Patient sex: M
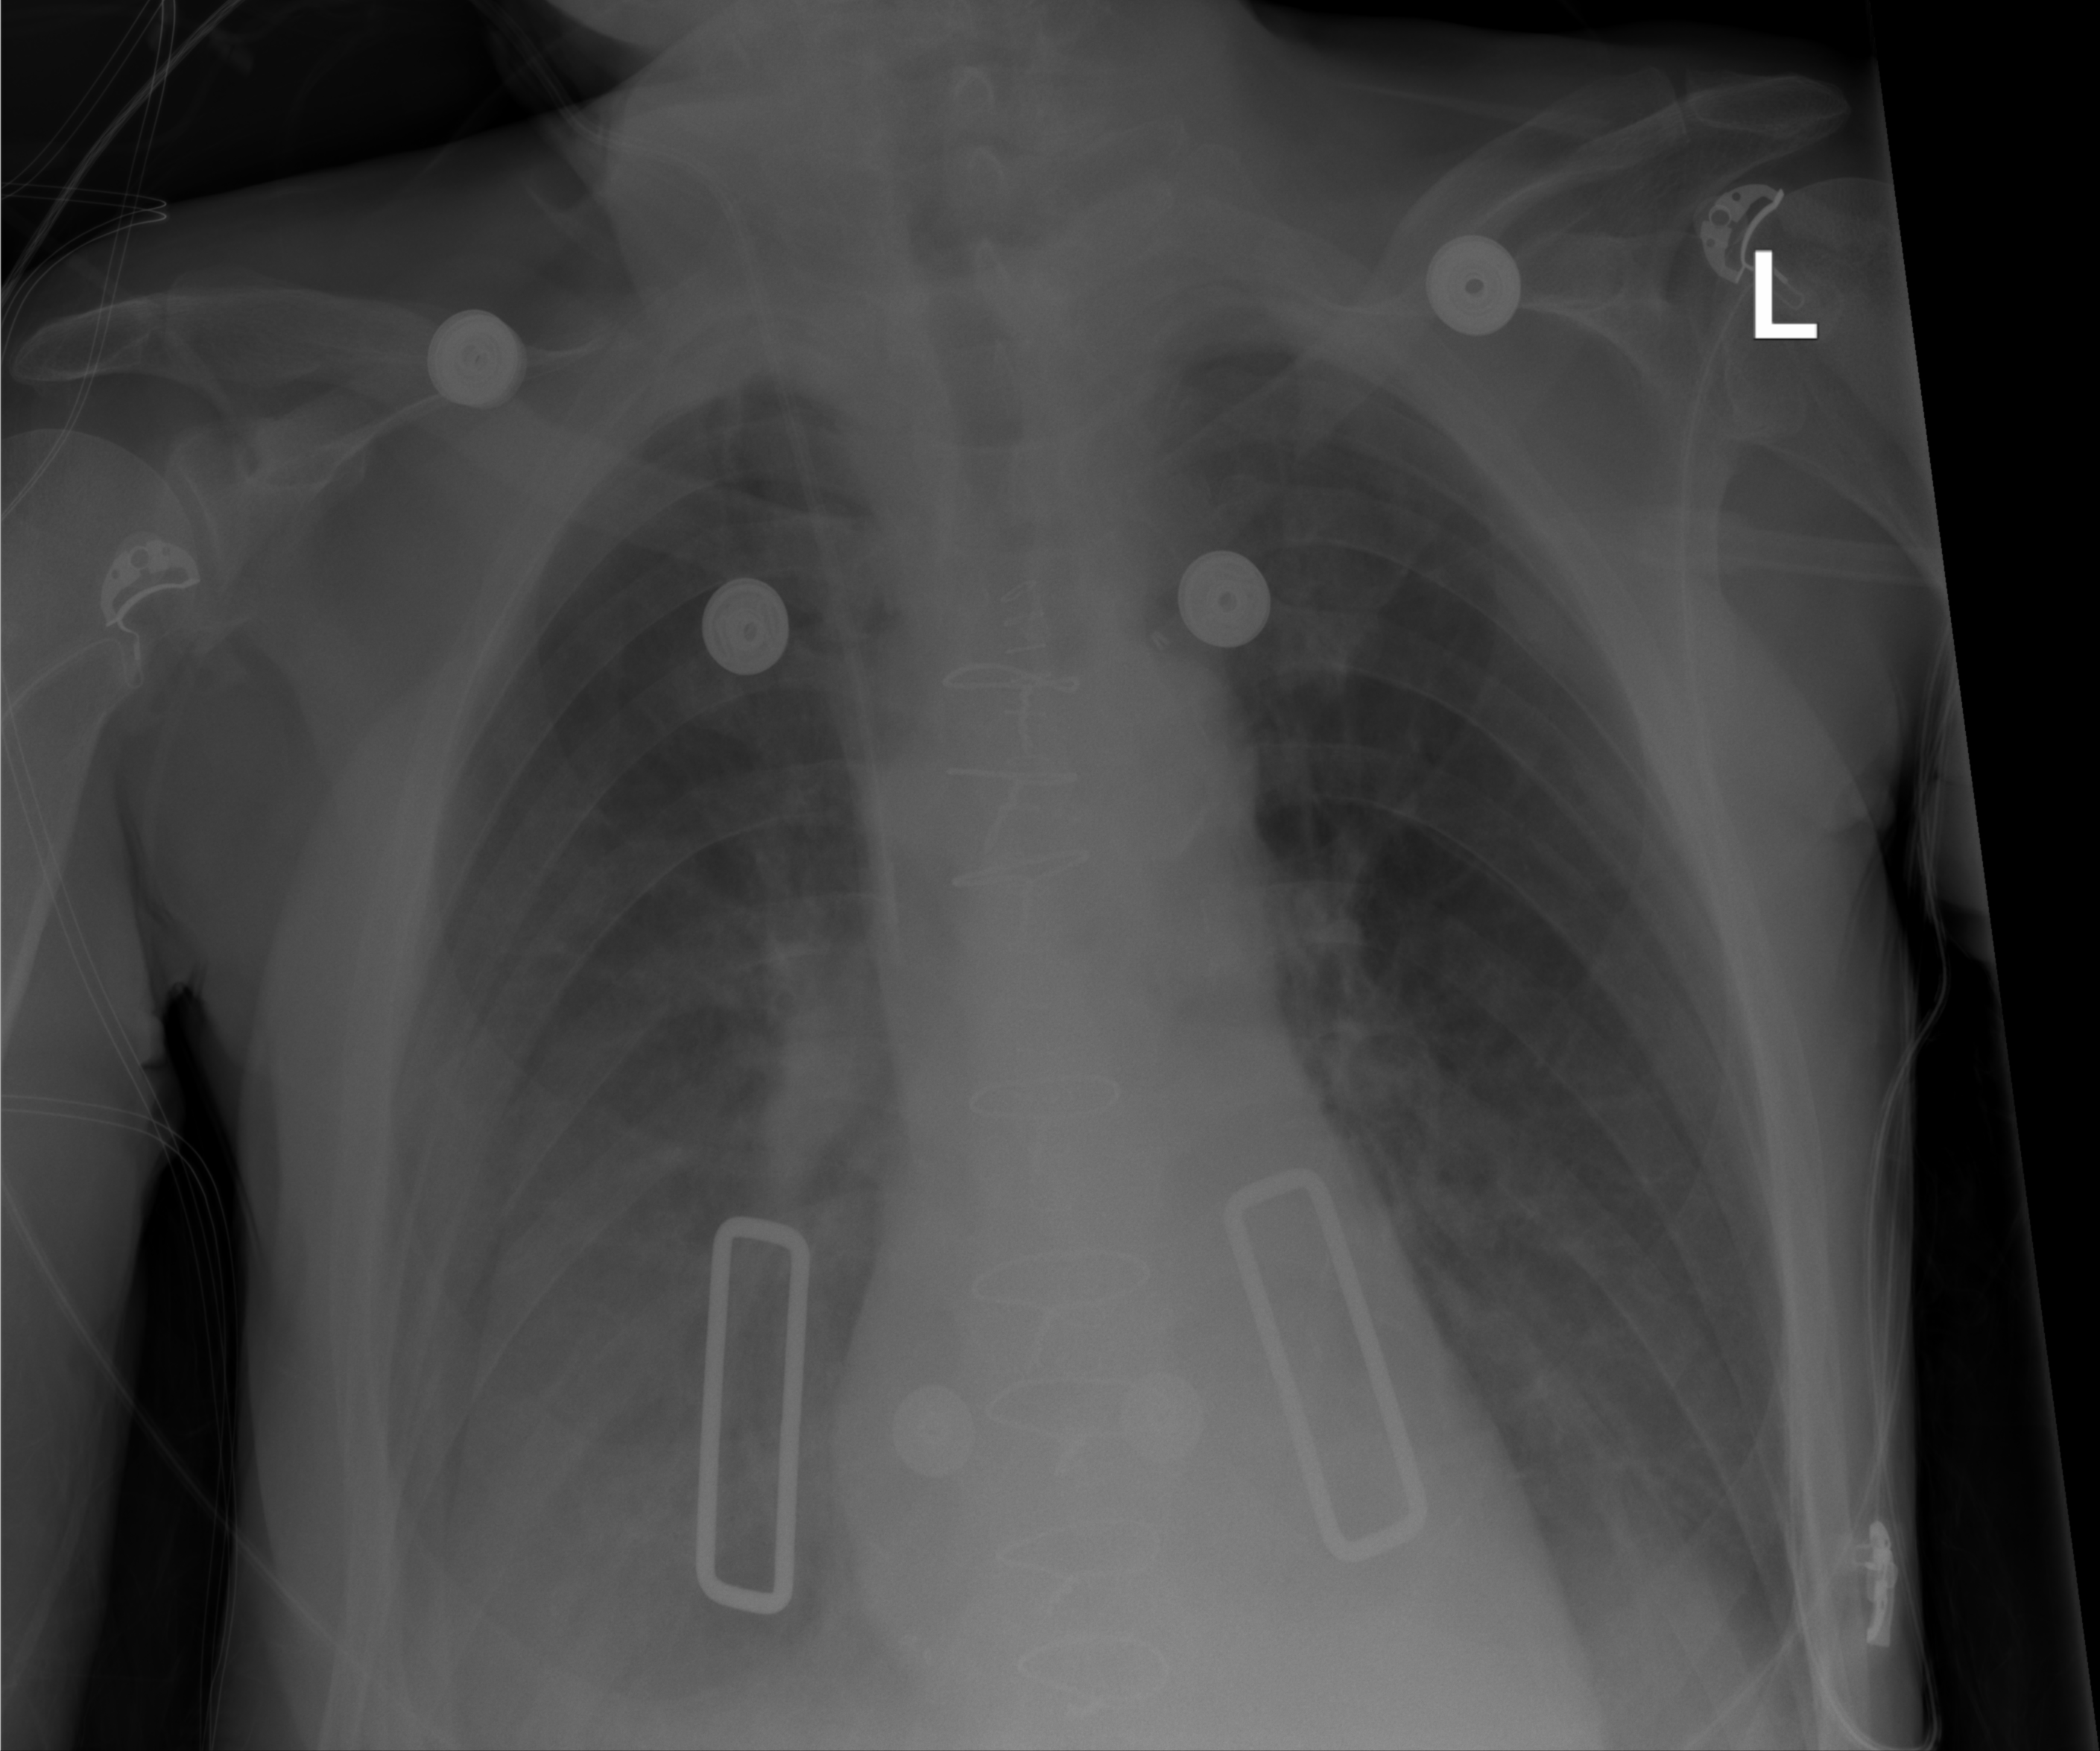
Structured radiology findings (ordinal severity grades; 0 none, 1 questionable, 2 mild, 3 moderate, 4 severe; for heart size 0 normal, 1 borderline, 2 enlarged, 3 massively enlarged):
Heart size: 0
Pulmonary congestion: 2
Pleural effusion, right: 2
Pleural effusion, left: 2
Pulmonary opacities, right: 2
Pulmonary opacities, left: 0
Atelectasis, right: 0
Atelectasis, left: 2